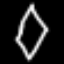
Label: diamond